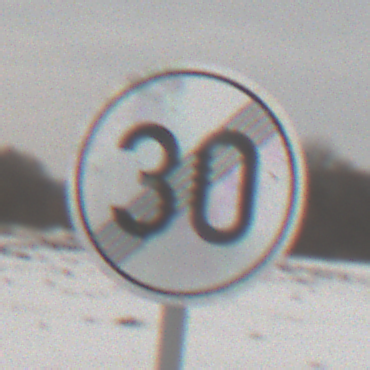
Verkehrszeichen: EndeGeschwindigkeit30
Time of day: MorningAfternoon
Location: Outdoor (Nature)
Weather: Overcast
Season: Winter
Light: Natural